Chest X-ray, PA view. Patient: 54 years old, sex M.
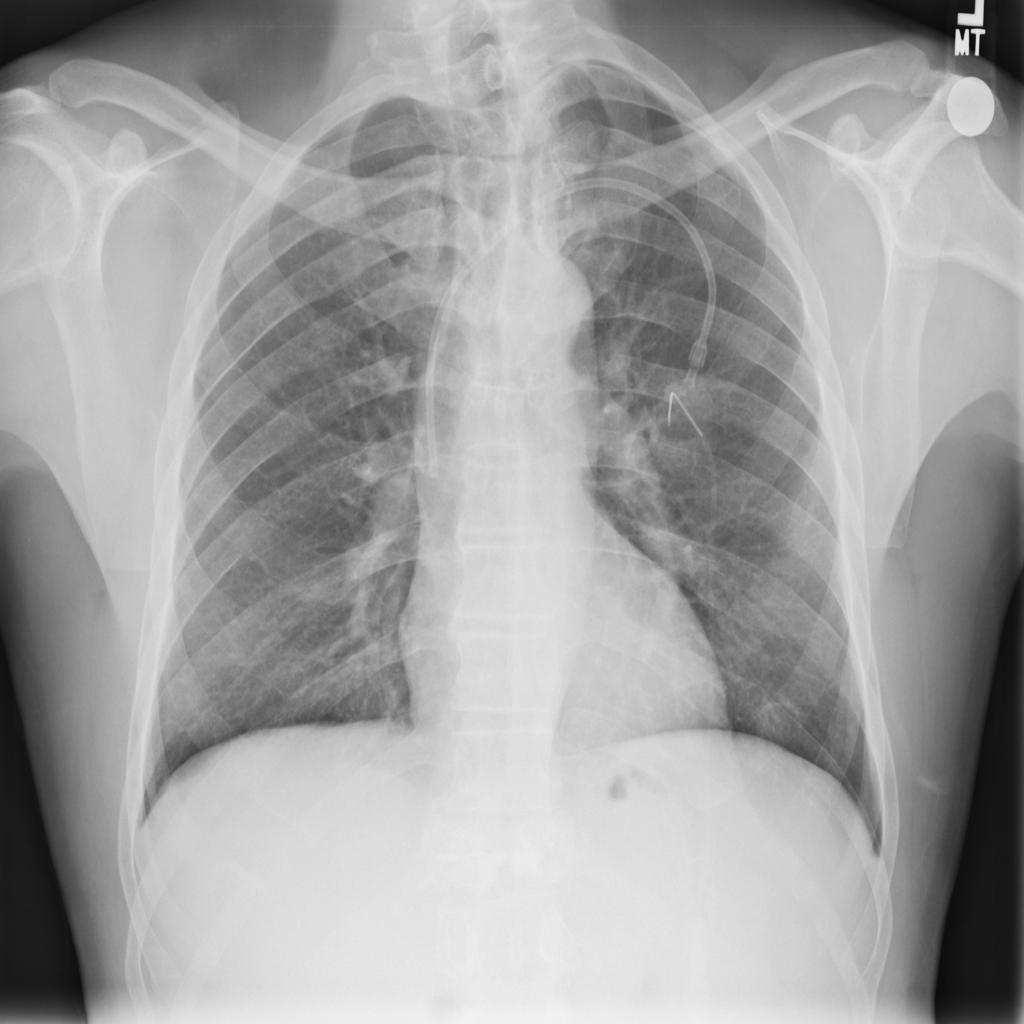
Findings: No Finding